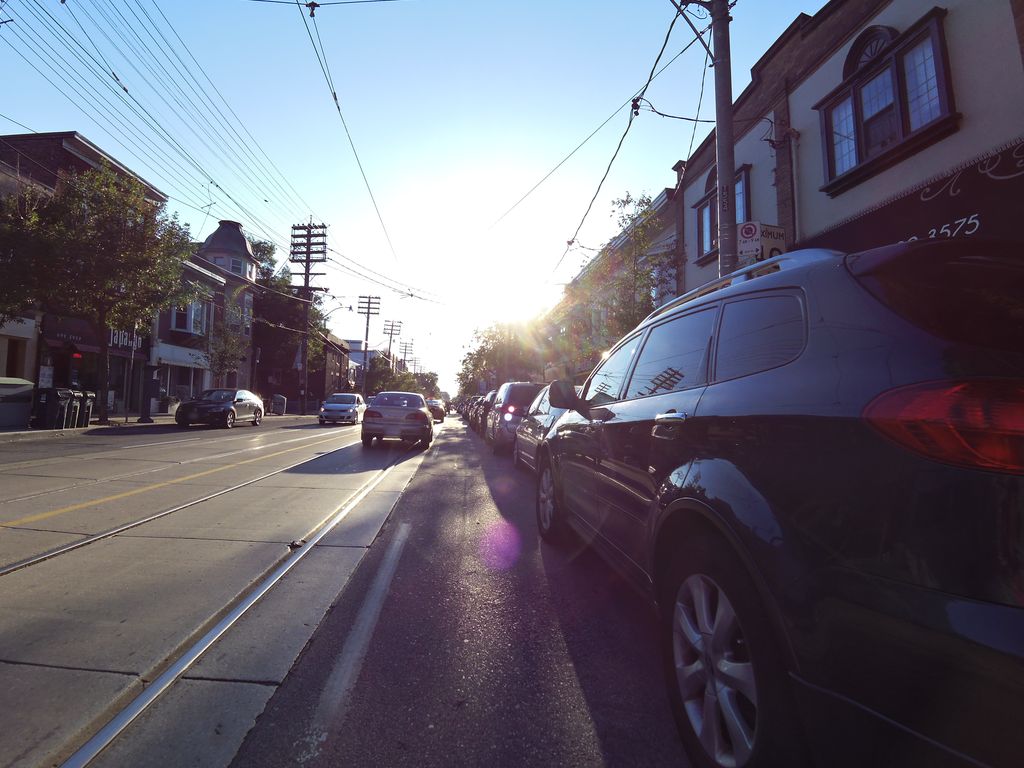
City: toronto